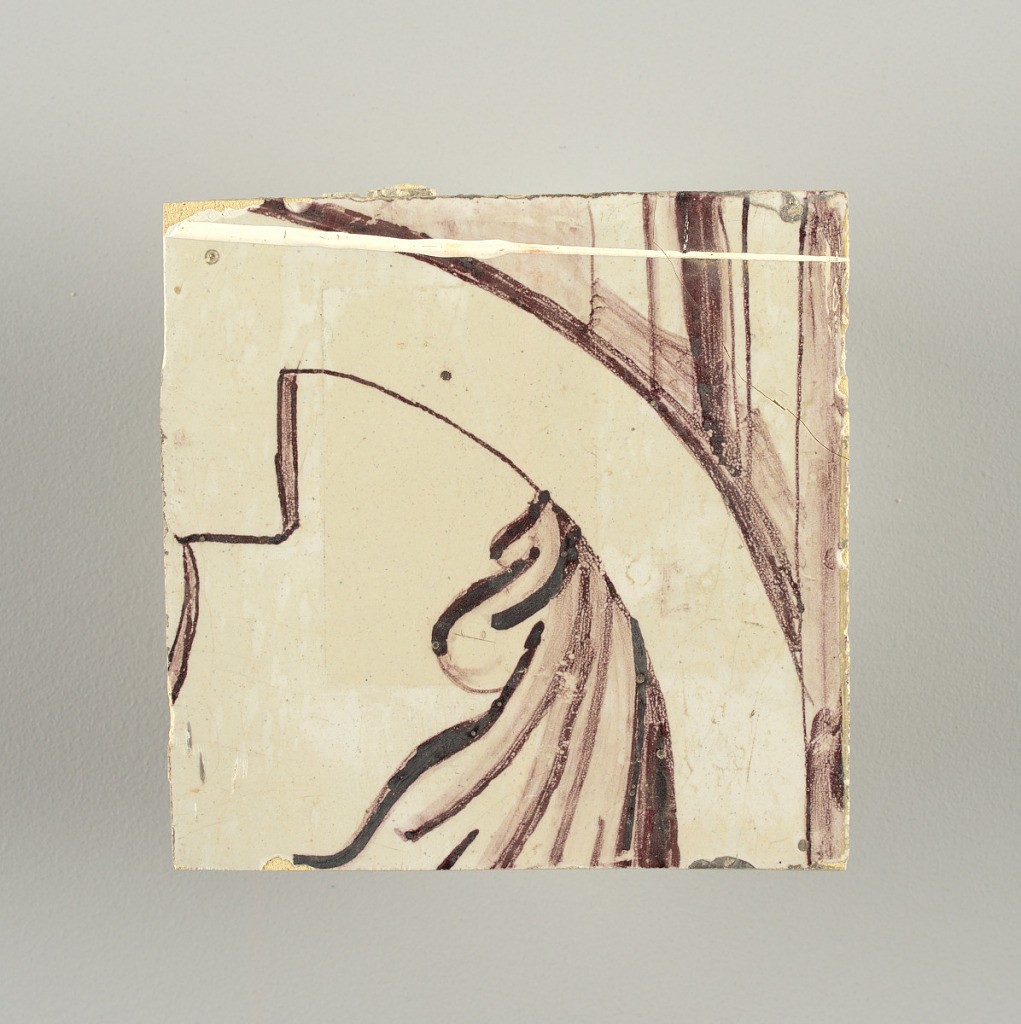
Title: Wall facing
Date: ca. 1725
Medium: tin-glazed earthenware, underglaze
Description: Running design for a frieze or a dado, composed of scrolls of foliage and strapwork, and four repeating motifs--a seated woman in a small upright oval medallion, a putto seated on a rocailled base, and strapwork in axial pattern.  The various panels, A to F, show various repeats of the same design, all being five tiles high and a varying number of tiles wide.